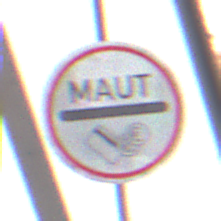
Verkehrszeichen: MautflichtigeStrecke
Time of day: MorningAfternoon
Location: Roofed (Urban)
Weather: PartlyCloudy
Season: NotSpecified
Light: Natural